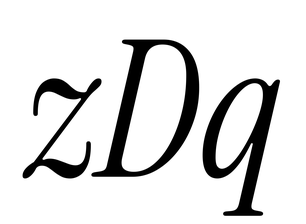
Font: InstrumentSerif-Italic